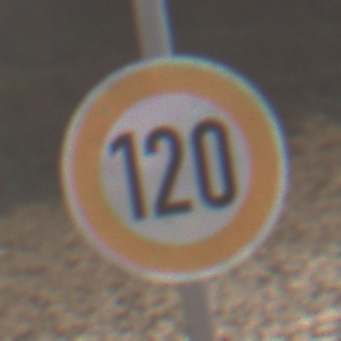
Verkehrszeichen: Geschwindigkeit120
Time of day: MorningAfternoon
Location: Outdoor (Nature)
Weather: PartlyCloudy
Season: NotSpecified
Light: Natural